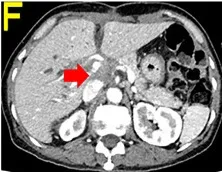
CECT and Macroscopy for Case 3-5. (F) Postoperative progression and hilar soft tissue effects of case 4.
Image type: radiology (ct)